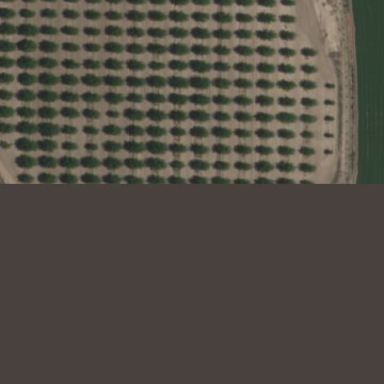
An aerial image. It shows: Orchard.